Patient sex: M
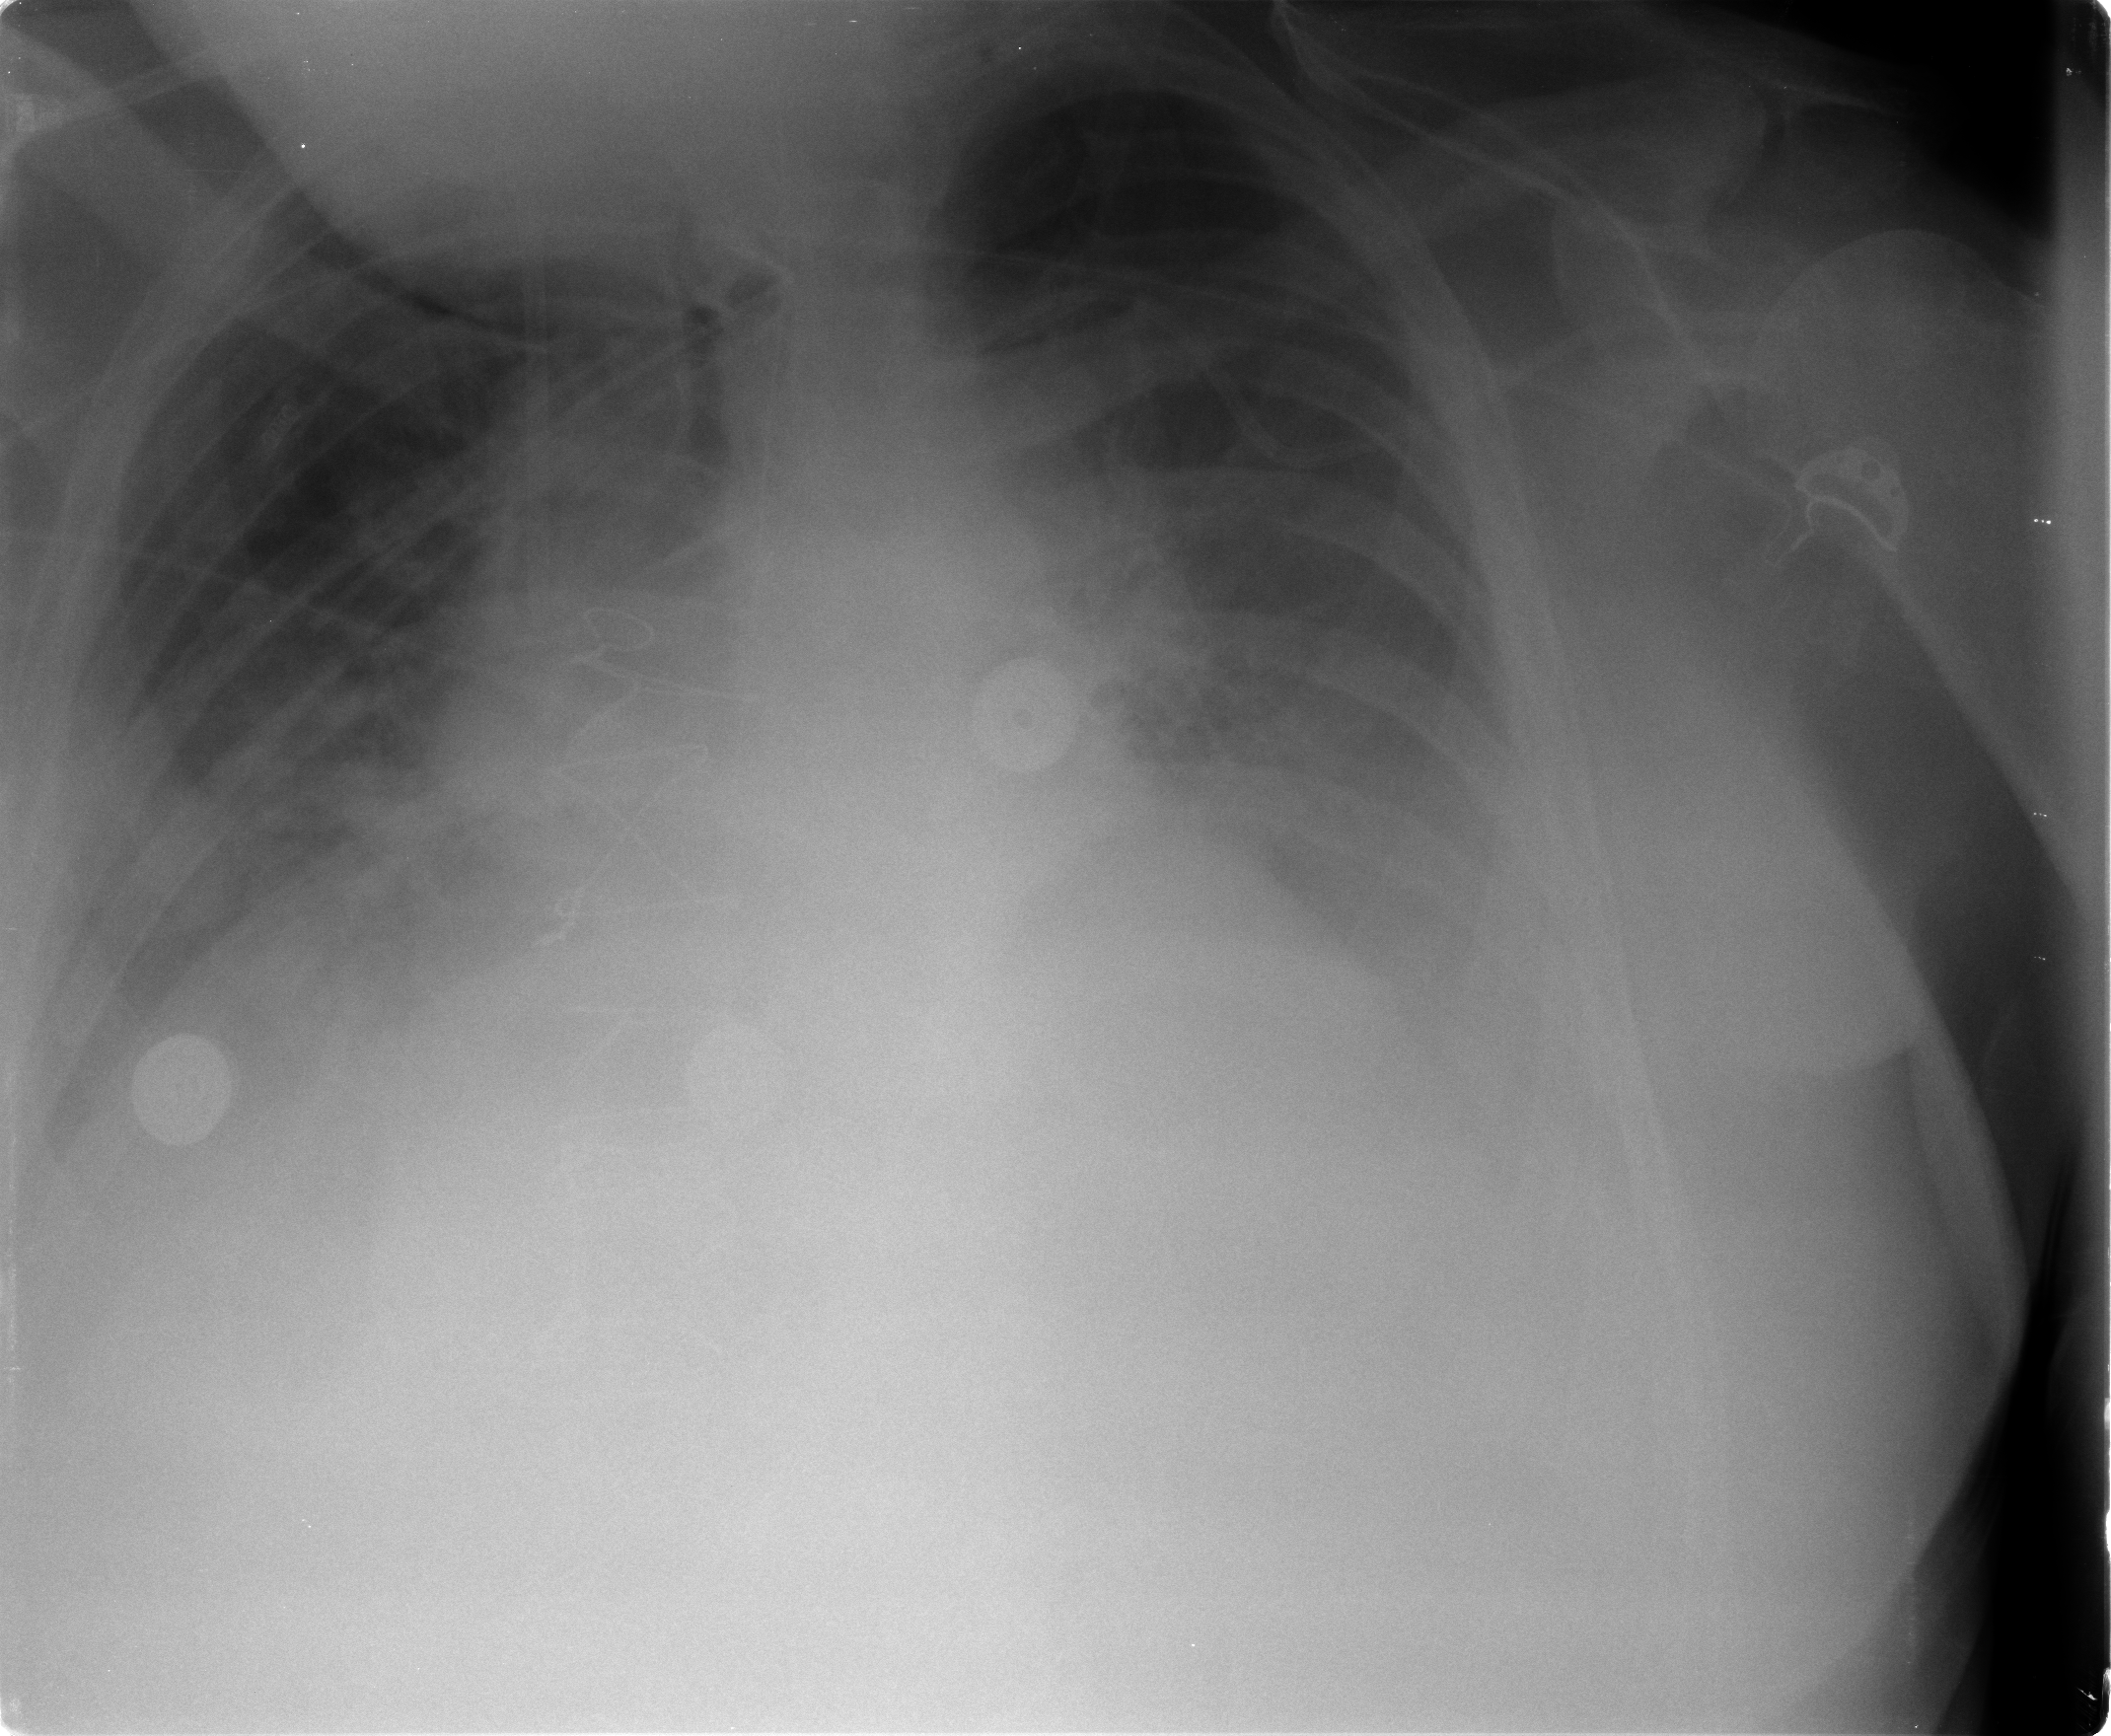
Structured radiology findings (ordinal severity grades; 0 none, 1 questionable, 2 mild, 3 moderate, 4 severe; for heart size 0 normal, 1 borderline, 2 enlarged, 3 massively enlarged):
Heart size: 2
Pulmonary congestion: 2
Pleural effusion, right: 3
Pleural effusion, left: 3
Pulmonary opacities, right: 0
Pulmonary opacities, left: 0
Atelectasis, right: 2
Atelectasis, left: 2